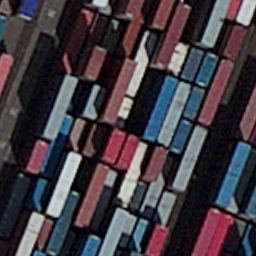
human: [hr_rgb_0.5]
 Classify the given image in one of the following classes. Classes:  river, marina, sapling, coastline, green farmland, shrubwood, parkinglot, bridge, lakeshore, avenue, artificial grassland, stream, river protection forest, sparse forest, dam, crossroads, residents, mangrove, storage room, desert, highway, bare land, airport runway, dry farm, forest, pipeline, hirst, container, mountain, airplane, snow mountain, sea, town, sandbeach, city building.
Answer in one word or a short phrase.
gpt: container